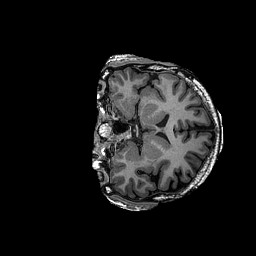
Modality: T1w
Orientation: coronal
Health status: ill
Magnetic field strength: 3 T